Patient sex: F
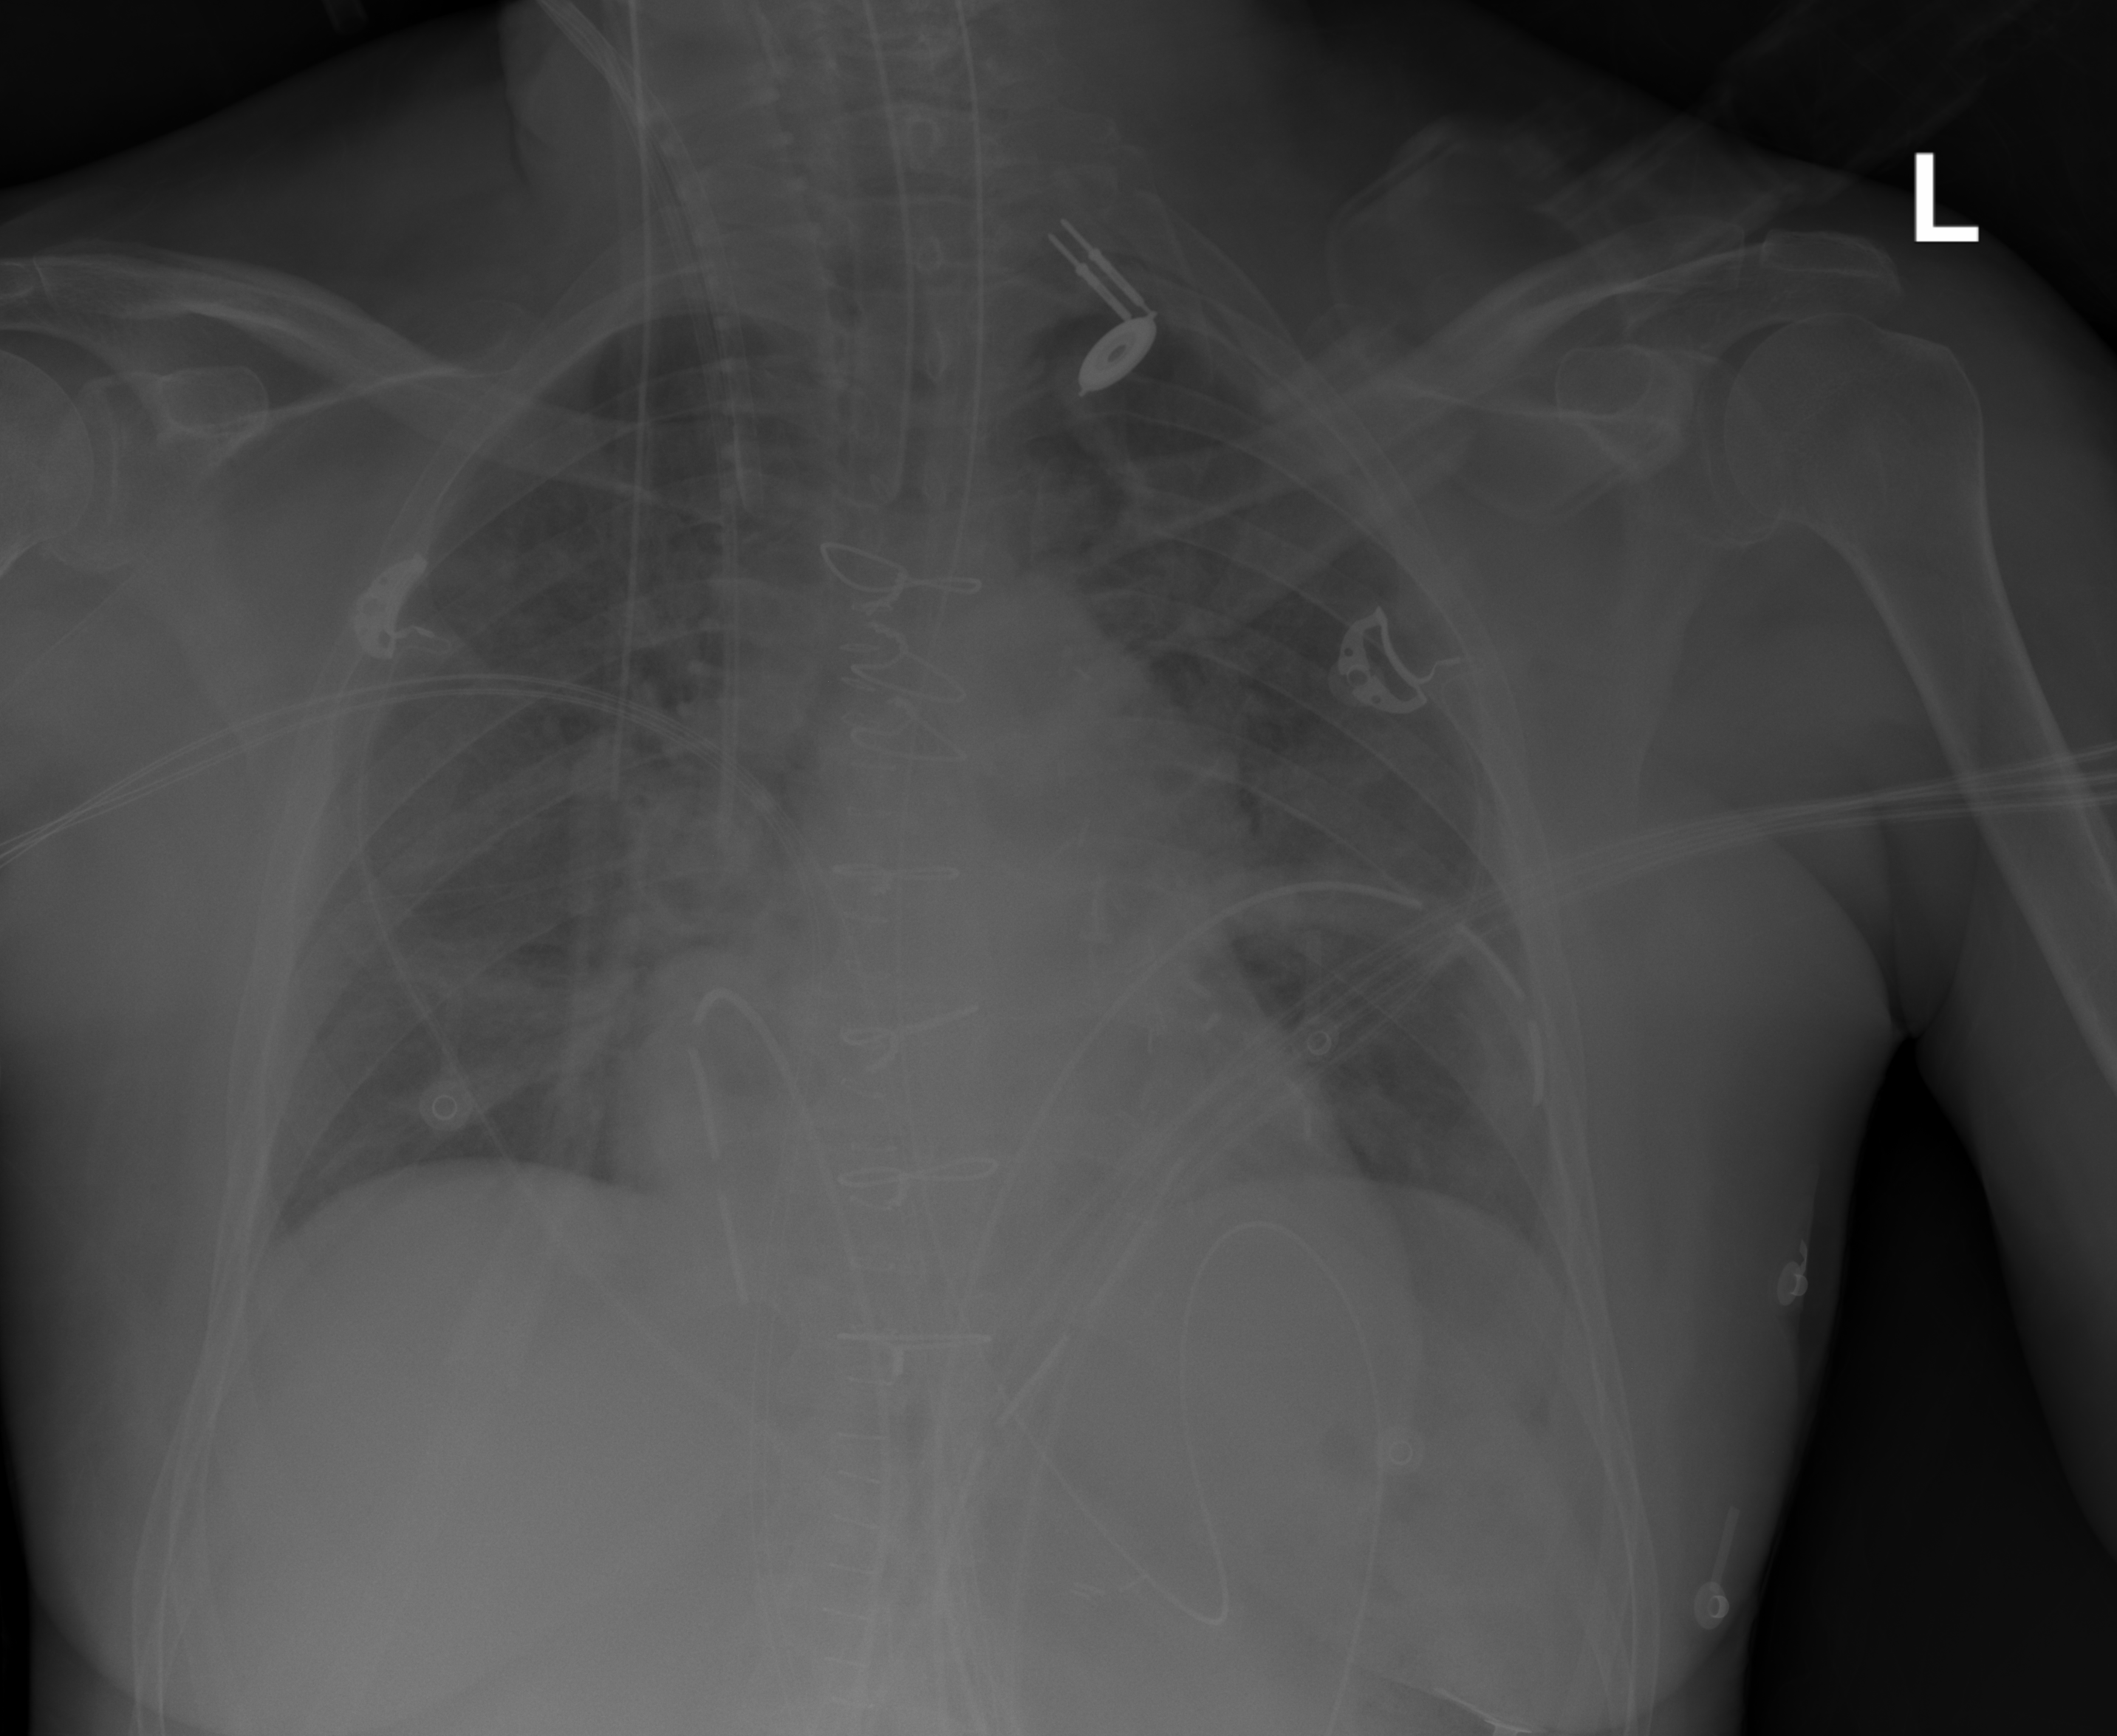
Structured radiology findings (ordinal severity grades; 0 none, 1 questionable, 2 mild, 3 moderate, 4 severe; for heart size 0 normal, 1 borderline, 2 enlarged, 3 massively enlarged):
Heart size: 2
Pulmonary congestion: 2
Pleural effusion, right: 2
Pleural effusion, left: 3
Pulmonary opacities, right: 3
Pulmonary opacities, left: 3
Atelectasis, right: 2
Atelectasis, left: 2